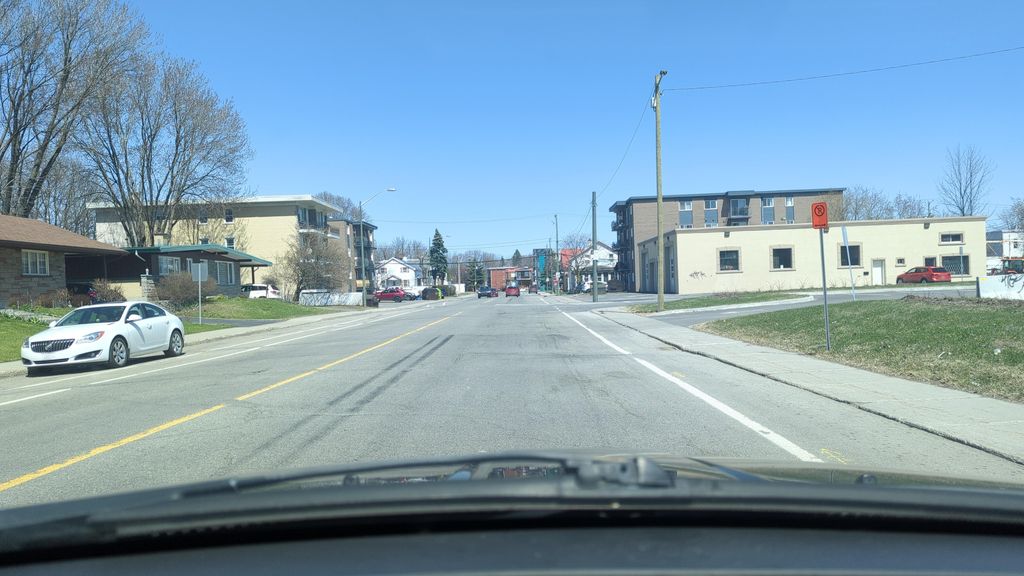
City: quebec_city